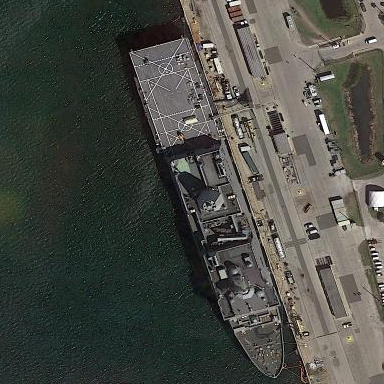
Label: San_Antonio-class_transport_dock